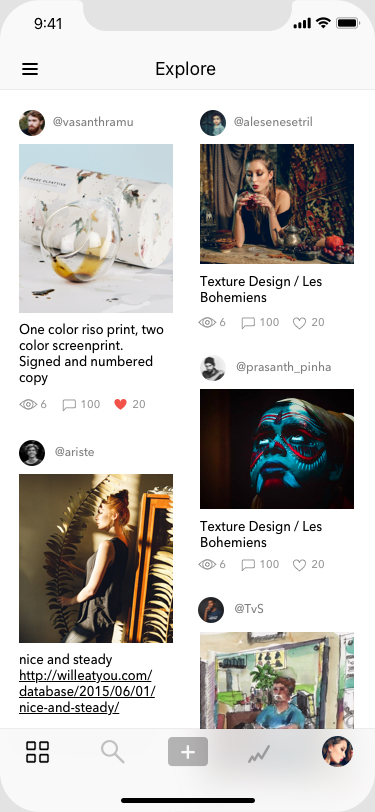
Text in this UI design:
@vasanthramu
One color riso print, two color screenprint.
Signed and numbered copy

6
100
20
@alesenesetril
Texture Design / Les Bohemiens
6
100
20
@ariste
nice and steady
http://willeatyou.com/database/2015/06/01/nice-and-steady/

6
100
20
@prasanth_pinha
Texture Design / Les Bohemiens
6
100
20
@TvS
6
100
20
Explore